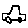
Label: car